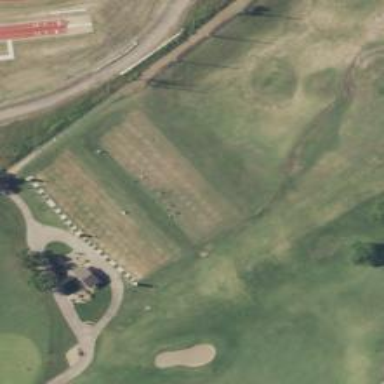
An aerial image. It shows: Golf tee on grassy land.